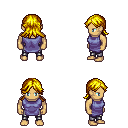
a pixel art fantasy rpg character, male body template, human, tanned skin, chain tabard jacket, metal pants, blonde loose hair, four views (front, back, left, right), 2x2 character sprite sheet, small pixel art, hard edges, no anti-aliasing